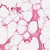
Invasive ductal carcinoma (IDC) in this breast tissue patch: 0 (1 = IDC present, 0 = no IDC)